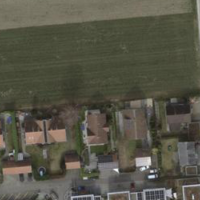
EUNIS habitat code: 54
Species observed at this site:
Euonymus europaeus